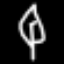
Label: leaf